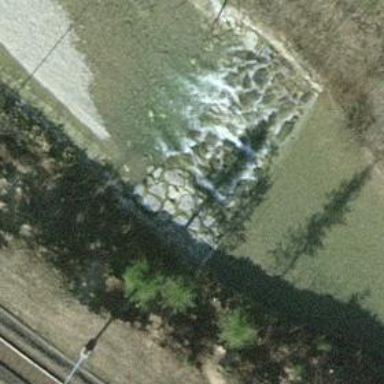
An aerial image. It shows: Weir along the waterway.